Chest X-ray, PA view. Patient: 26 years old, sex M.
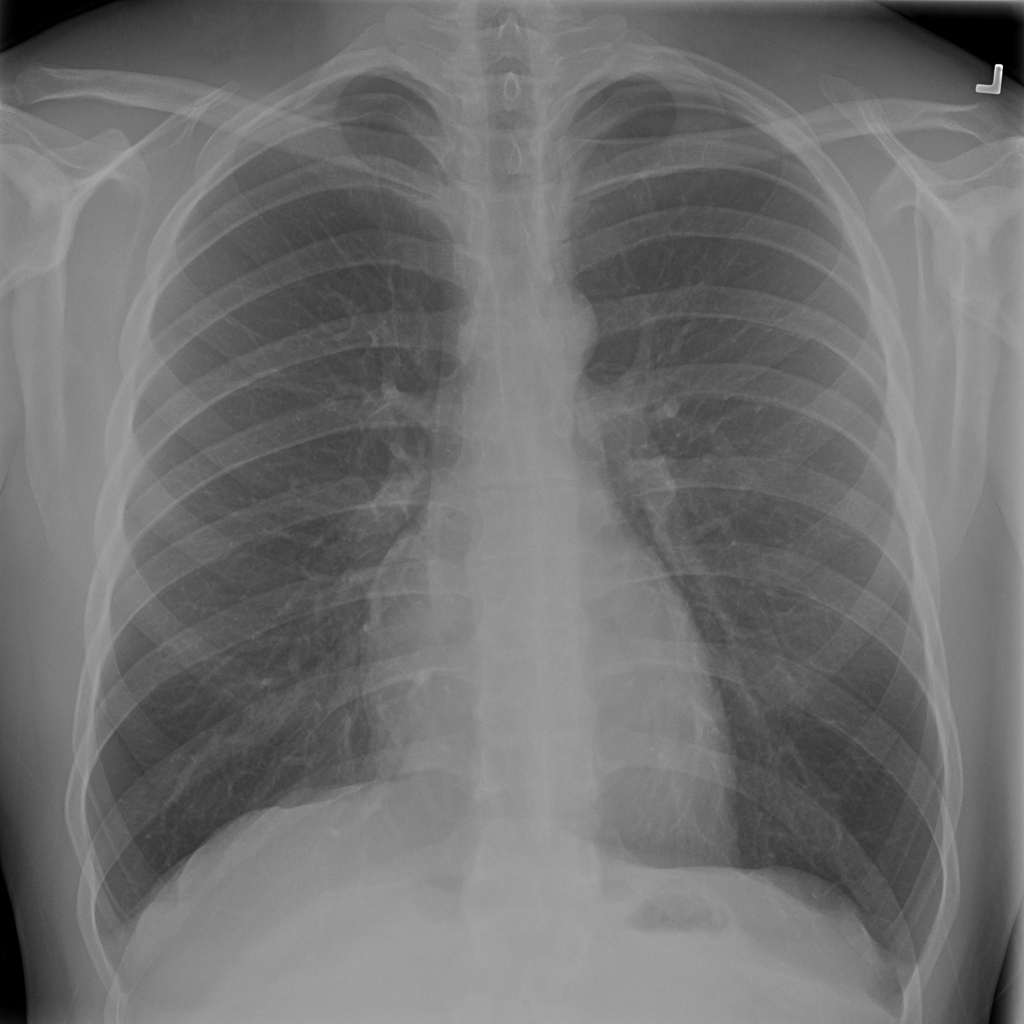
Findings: No Finding